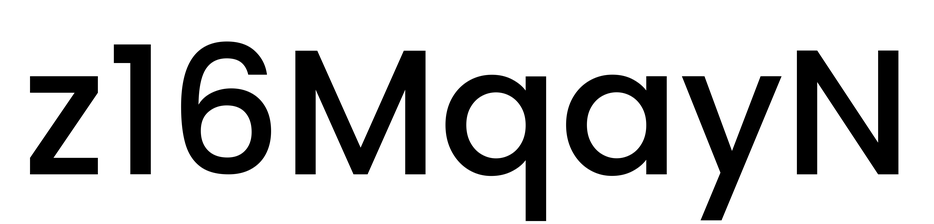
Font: Poppins-Medium